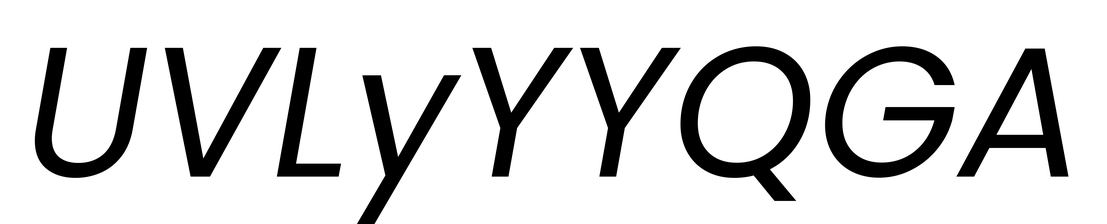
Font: Poppins-Italic